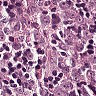
Metastatic tissue present: yes